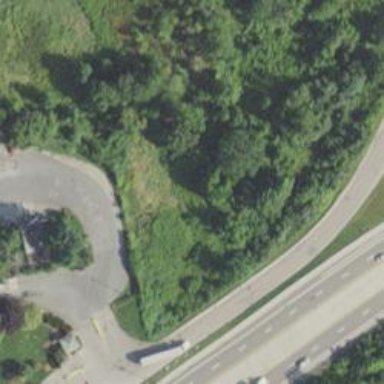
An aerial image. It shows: Culvert tunnel.